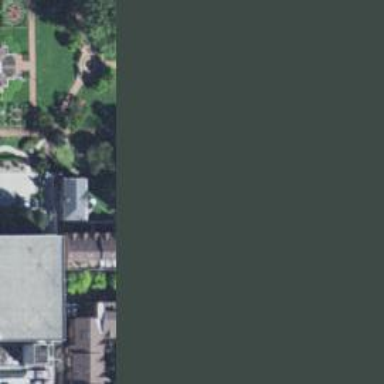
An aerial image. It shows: Park located in historic district.